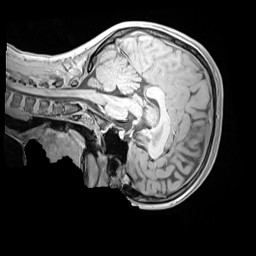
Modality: MP2RAGE
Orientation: sagittal
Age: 10
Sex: female
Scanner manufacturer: siemens
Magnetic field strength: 3 T
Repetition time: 4 s
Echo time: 0.00303 s